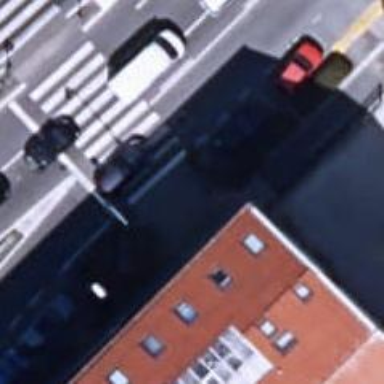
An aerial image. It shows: Crossing with traffic signals.